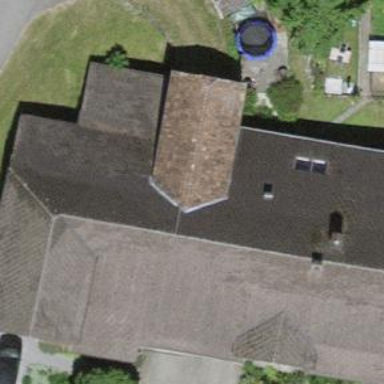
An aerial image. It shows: Farm building.